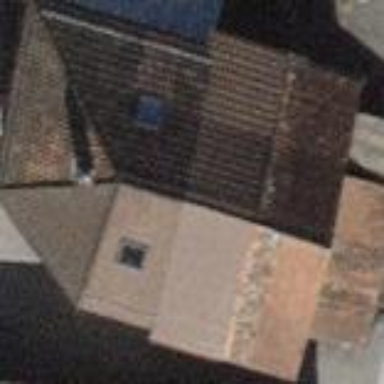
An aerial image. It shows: Building with tiled roof.